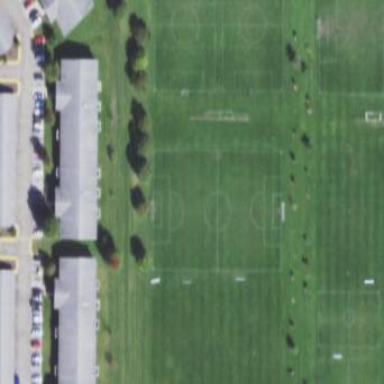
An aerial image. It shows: Soccer pitch designated for leisure and sports activities.